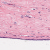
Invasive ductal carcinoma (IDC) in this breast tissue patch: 0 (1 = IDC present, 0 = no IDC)